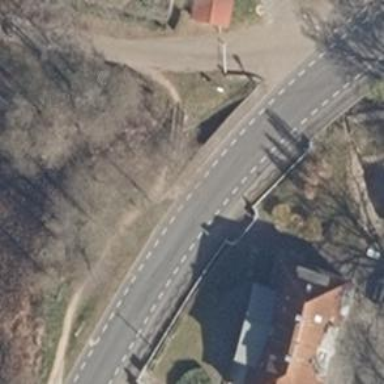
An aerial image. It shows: Secondary road with asphalt surface. The road includes bridge with designated lane for cyclists on both sides.